Задача о движении планеты в гравитационном поле Солнца — одна из старейших и наиболее известных в механике. В первом приближении можно считать планеты точечными и не учитывать взаимодействие между ними. В таком случае движение описывается законами Кеплера, которые выполняются с хорошей точностью. Однако на самом деле планеты взаимодействуют друг с другом. За большой промежуток времени эффекты взаимодействия накапливаются, что приводит к изменению параметров орбиты. Эти изменения действительно наблюдаются при точных астрономических измерениях и с хорошей точностью описываются классической механикой. В этой задаче исследуется изменение орбиты Меркурия под действием других планет. Меркурий движется по эллиптической орбите с большой полуосью $a$ и эксцентриситетом $e$. Эксцентриситет достаточно мал, поэтому орбита близка к круговой радиуса $a$. Изменения параметров орбиты происходит крайне медленно, поэтому при учете влияния другой планеты можно произвести усреднение по ее положению в пространстве. Также, если не оговорено обратного, будем рассматривать воздействие только одной планеты. Считая орбиту планеты круговой радиуса $R$, заменим планету на неподвижное кольцо радиуса $R$, по которому равномерно распределена масса планеты $M$. Таким образом, нужно решить задачу о движении Меркурия в гравитационном поле Солнца и кольца радиуса $R$.
Часть A. Параметры модели (1.4 балла)
В этом пункте рассмотрим движение Меркурия без учета других планет. Орбиту считайте круговой. Найдите период его обращения вокруг Солнца $T$ (формулу и численное значение в годах) и величину момента импульса $L$ (только формулу). Выразите ответ через $G$, $a$, $M_S$, $m$.
Найдите проекцию ускорения падения $g_z$, создаваемого кольцом на его оси симметрии на расстоянии $z \ll R$ от центра. Выразите ответ через $G$, $M$, $R$, $z$.
Найдите радиальную проекцию ускорения свободного падения $g_r$, создаваемого кольцом в точке в плоскости кольца на расстоянии $ r \ll R$ от его центра. Используйте теорему Гаусса для гравитационного поля. Запишите ответ с точностью до слагаемых порядка $r$. Выразите ответ через $G$, $M$, $R$, $r$. Положительным считается направление от оси кольца.
Часть B. Уравнения движения (1.4 балла) Для определения формы орбиты удобно использовать переменную $u = 1/r$ и исследовать ее зависимость от полярного угла $\theta$. Пусть радиальная сила, действующая на Меркурий со стороны Солнца и кольца равна $F_r$ и ей отвечает потенциальная энергия $V(r)$.
Найдите потенциальную энергию $V(r)$ Меркурия, если он находится на расстоянии $r$ от Солнца. Выразите ответ через $r$, $R$, $G$, $M_S$, $M$, $m$. Потенциальная энергия взаимодействия с кольцом равна нулю, когда Меркурий находится в его центре, а потенциальная энергия взаимодействия с Солнцем — когда Меркурий находится на бесконечности.
Пусть момент импульса Меркурия равен $L$. Выразите производную расстояния до Солнца по времени $\dot{r} = dr/dt$ через производную $u$ по углу $u' = du/d\theta$, а также через $L$, $u$, $m$.
Запишите выражение для полной механической энергии Меркурия. Выразите ответ через $u$, $u'$, $m$, $L$, $V(r)$.
Часть C. Прецессия орбиты, близкой к круговой (3.4 балла) Будем считать, что орбита близка к круговой, $u = u_0 + \delta u$, где $\delta u \ll u_0$, а $u_0 = 1/a$ ($a$ — радиус круговой орбиты). Считайте, что момент импульса равен моменту импульса тела на круговой орбите радиуса $a$.
Продифференцировав закон сохранения (например по углу), получите выражение для $u''(\theta)$. Выразите ответ через $u$, $G$, $m$, $M_S$, $M$, $R$, $L$.
Используя уравнение из $B3$, получите уравнение, из которого можно найти радиус круговой орбиты $a$ (решать его не нужно). В уравнение могут входить $m$, $M_s$, $M$, $R$, $G$, $L$, $a$.
Получите линеаризованное уравнение движения для отклонения $\delta u$ формы орбиты от круговой, то есть выражение для $\delta u''$ в первом порядке по $\delta u$. В ответ могут входить величины, использованные в C1.
Пренебрежем слагаемыми, описывающими поле кольца. Запишите в таком приближении решение для $\delta u(\theta)$. Считайте, что $\theta = 0$ отвечает максимальному значению $u$. Выразите ответ через радиус круговой орбиты $a$ и эксцентриситет $e \ll 1$. Покажите, что решение описывает замкнутую орбиту.
Найдите решение уравнения для $\delta u(\theta)$ из $C2$ с теми же начальными условиями, что и в $C3$. Теперь учитывайте вклад кольца. Выразите ответ через радиус орбиты $a$, ее эксцентриситет $e\ll 1$ и $M$, $M_S$, $R$. Значение момента импульса равно найденному в A1.
Из найденного решения следует, что за один оборот орбиты положение перигелия Меркурия меняется на некоторую величину $\delta \theta$. Получите точное выражение для $\delta \theta$, следующее из решения в $C4$, а также приближенное выражение для $\delta \theta$ в первом порядке по $M$. Укажите направление смещения перигелия (по направлению вращения Меркурия или против). Выразите ответ через $M$, $M_S$, $R$, $a$.
В таблице указаны радиусы орбит (считаем их приближенно равным большим полуосям) и массы для планет Солнечной системы. Для каждой из них вычислите сдвиг перигелия Меркурия за один оборот вокруг Солнца. Во всех случаях можете считать, что радиус орбиты планеты много больше радиуса орбиты Меркурия. Выразите ответ в угловых секундах. Укажите две планеты, дающие наибольший вклад в прецессию. Угловая секунда – единица измерения углов, которая составляет 1/3600 градуса.
Часть D. Прецессия произвольной орбиты (3.8 балла) В этой части не будем считать эксцентриситет орбиты Меркурия малым. Изучим прецессию орбиты под действием одной планеты, которую как и раньше заменим на кольцо массы $M$ и радиуса $R$. Решить уравнение на зависимость $u(\theta)$ аналитически не получится. Однако можно все еще найти изменение положения перигелия, рассмотрев вектор Лапласа-Рунге-Ленца (далее — вектор Лапласа) $$ \vec{A} = \vec{v} \times \vec{L} - Gm M_S \vec{e}_r. $$ Здесь $\vec{v}$ — скорость Меркурия, $\vec{L}$ — его момент импульса. Этот вектор замечателен тем, что в случае движения в поле Солнца (без учета других планет), он остается постоянным. Модуль вектора Лапласа равен $$ A = Gm M_S e, $$ где $e$ — эксцентриситет орбиты, вектор направлен от Солнца к перигелию Меркурия. Если учесть влияние поля кольца, вектор Лапласа будет меняться, но скорость изменения будет мала. Найдя изменение вектора Лапласа за период, можно найти соответствующее изменение направления на перигелий. При вычислениях в координатах направьте ось $x$ от Солнца к перигелию Меркурия, ось $y$ — перпендикулярно ей в плоскости орбиты Меркурия. Производная по времени единичного вектора $\vec{e}_r$ при движении частицы с угловой скоростью $\vec{\omega}$ равна $$ \frac{d}{dt} \vec{e}_r = \vec{\omega} \times \vec{e}_r. $$
Найдите угол, на который перигелий Меркурия смещается за одно столетие, с учетом вкладов всех планет, приведенных в таблице. Выразите ответ в угловых секундах.
Пусть Меркурий движется в центральном поле, действующая на него сила равна $\vec{F} = F_r \vec{e}_r$. Покажите, что производная равна $$ $$ $$ \frac{d}{dt} \left( \vec{v} \times \vec{L}\right) = B \frac{d}{d t} \vec{e}_r. $$ Найдите коэффициент $B$, выразите его через $r$, $m$, $F_r$.
Найдите производную по времени вектора Лапласа для Меркурия, который движется в поле Солнца и кольца. Выразите ответ через $m$, $M$, $R$, $r$, $G$, $\dfrac{d \vec{e}_r}{dt}$.
Пусть $\theta$ — полярный угол между радиус-вектором Меркурия $\vec{r}$ и направлением оси $x$. Угол $\theta$ возрастает при движении Меркурия. Вычислите производные компонент вектора Лапласа по $\theta$, $A_x'$ и $A_y'$. Выразите ответ через $m$, $M$, $R$, $r$, $G$, $\theta$. Вам может потребоваться один из следующих интегралов: \begin{align*} \int_0^{2\pi} \frac{\cos \theta}{1 + e \cos \theta} d \theta = -\frac{2\pi}{e} \left(\frac{1}{\sqrt{1- e^2}} - 1 \right); \quad \int_0^{2\pi} \frac{\cos \theta}{(1 + e \cos \theta)^2} d \theta = - \frac{2\pi e}{ (1- e^2)^{3/2}};\\ \int_0^{2\pi} \frac{\cos \theta}{(1 + e \cos \theta)^3} d \theta = -\frac{3\pi e}{ (1- e^2)^{5/2}}; \quad \int_0^{2\pi} \frac{\cos \theta}{(1 + e \cos \theta)^4} d \theta = -\frac{\pi e (4 + e^2)}{ (1- e^2)^{7/2}}. \end{align*}
Найдите изменение вектора Лапласа $\Delta \vec{A}$ за период. Укажите проекции этого изменения на оси, указанные в предыдущем пункте. При вычислении считайте, что Меркурий движется по эллиптической орбите. Выразите ответ через большую полуось орбиты $a$, эксцентриситет $e$, $G$, $m$, $M$, $M_S$.
Найдите поворот направления на перигелий Меркурия за период $\Delta \theta$. Выразите ответ через $G$, $M_S$, $M$, $R$, $a$, $e$. На сколько процентов изменится результат пункта C7 для смещения перигелия за счет учета эксцентриситета орбиты Меркурия?
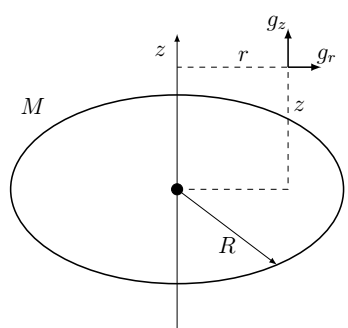
В этом пункте рассмотрим движение Меркурия без учета других планет. Орбиту считайте круговой. Найдите период его обращения вокруг Солнца $T$ (формулу и численное значение в годах) и величину момента импульса  $L$ (только формулу). Выразите ответ через $G$, $a$, $M_S$, $m$.
Решение: При движении по окружности $$\frac{m v^2}{a} = \frac{GM_S m}{a^2}, \quad v = \sqrt{\frac{G M_S}{a}},$$откуда период движения$$T = \frac{2 \pi a}{v} = 2\pi \sqrt{\frac{a^3}{G M_S}},$$а момент импульса$$L= m v a = m \sqrt{G M_S a}.$$
Ответ: $$T = \frac{2 \pi a}{v} = 2\pi \sqrt{\frac{a^3}{G M_S}} = 0.24 ~\text{года}, \quadL= m v a = m \sqrt{G M_S a}$$

Найдите проекцию ускорения падения $g_z$, создаваемого кольцом на его оси симметрии на расстоянии $z \ll R$ от центра. Выразите ответ через $G$, $M$, $R$, $z$.
Решение: Из соображений симметрии компоненты ускорения свободного падения, не направленные вдоль оси $z$, равны 0. Рассмотрим участок кольца массы $dM$. Он создает ускорение $dg = G dM/(R^2 + z^2) \approx GdM/R^2$, а его проекция на ось $z$ равна $dg_z = - dg /\sqrt{R^2 + z^2} \approx dg z/R = -G dM z/R^3$ (знак - означает, что поле направлено к центру кольца), поэтому
Ответ: $$g_z = - \frac{G M z }{R^3}$$

Найдите радиальную проекцию ускорения свободного падения $g_r$, создаваемого кольцом в точке в плоскости кольца на расстоянии $ r \ll R$ от его центра. Используйте теорему Гаусса для гравитационного поля. Запишите ответ с точностью до слагаемых порядка $r$. Выразите ответ через $G$, $M$, $R$, $r$. Положительным считается направление от оси кольца.
Решение: Внутри конца нет массивных тел, создающих гравитационное поле, поэтому поток вектора $\vec{g}$ через любую замкнутую поверхность равен нулю. В качестве такой поверхности выберем цилиндр радиуса $r$, ось которого совпадает с осью кольца, нижнее основание лежит в плоскости кольца, координата верхнего основания равна $z$. Поскольку $r \ll R$, можно считать, что во всех точках верхнего основания проекция $g_z$ совпадает со своим значением в центре. На нижнем основании $g_z = 0$, поскольку все массы находятся в плоскости кольца. Поскольку $z \ll r$, на всех точках боковой поверхности цилиндра радиальная составляющая равна своему значению $g_r$ в плоскости кольца. Окончательно, поток через цилиндр$$\Phi_g = \pi r^2 g_z + 2\pi r z g_r = 0,$$откуда$$g_r = - \frac{r}{2z} g_z = +\frac{G M r }{ 2 R^3}.$$
Ответ: $$g_r = +\frac{G M r }{ 2 R^3}$$

Найдите потенциальную энергию $V(r)$ Меркурия, если он находится на расстоянии $r$ от  Солнца. Выразите ответ через $r$, $R$, $G$, $M_S$, $M$, $m$. Потенциальная энергия взаимодействия с кольцом равна нулю, когда Меркурий находится в его центре, а потенциальная энергия взаимодействия с Солнцем — когда Меркурий находится на бесконечности.
Решение: Сила, действующая на Меркурий со стороны кольца, равна$$F_r = m g_r = \frac{GMm}{2 R^3} r, $$интегрируя найдем потенциальную энергию$$V_1 = - \frac{GM m}{4 R^3}r^2.$$К ней нужно добавить потенциальную энергию взаимодействия с Солнцем.
Ответ: $$V = - \frac{GM m}{4 R^3}r^2 - \frac{GM_S m}{r}$$

Пусть момент импульса Меркурия равен $L$. Выразите производную расстояния до Солнца по времени $\dot{r} = dr/dt$ через производную $u$ по углу $u' = du/d\theta$, а также через $L$, $u$, $m$.
Решение: Выразим момент импульса через производную угла по времени$$L = m r v_\theta = m r^2 \frac{d\theta}{dt}.$$Тогда$$\frac{dr}{dt} = \frac{d r}{d \theta} \frac{d \theta}{dt} = \frac{L}{m r^2} \frac{d}{d\theta} \left( \frac{1}{u}\right) = - \frac{L u^2}{m} \frac{1}{u^2} \frac{du}{d\theta} = - \frac{L}{m} u'.$$
Ответ: $$\frac{dr}{dt} = - \frac{L}{m} u'$$

Запишите выражение для полной механической энергии Меркурия. Выразите ответ через $u$, $u'$, $m$, $L$, $V(r)$.
Решение: Кинетическая энергия$$T = \frac{m v^2}{2} = \frac{m \dot{r}^2}{2 } + \frac{m v_\theta^2}{2} = \frac{L^2}{2 m} u^{\prime 2} + \frac{L^2}{2 m r^2},$$$$T = \frac{L^2}{2 m} (u^{\prime 2} + u^2).$$К ней нужно добавить потенциальную энергию $V(r) = V(1/u)$.
Ответ: $$E = \frac{L^2}{2 m} (u^{\prime 2} + u^2) + V \left( \frac{1}{u}\right)$$

Продифференцировав закон сохранения (например по углу), получите выражение для $u''(\theta)$. Выразите ответ через $u$, $G$, $m$, $M_S$, $M$, $R$, $L$.
Решение: Подставим выражение для потенциальной энергии:$$E = \frac{L^2}{2 m} (u^{\prime 2} + u^2) - \frac{GM m}{4 R^3}\frac{1}{u^2} - GM_S m u.$$Дифференцируя, получим$$E' = 0 = \frac{L^2}{m} (u' u'' + u u') + \frac{G M m}{2 R^3} \frac{u'}{u^3} - G M_S m u'.$$Сокращая на $u'$ (поскольку в общем случае $u' = 0$ не является решением уравнений движения), найдем
Ответ: $$u'' = - u + \frac{G M_S m^2 }{L^2} - \frac{GM m^2}{2 R^3 L^2} \frac{1}{u^3}$$

Используя уравнение из $B3$, получите уравнение, из которого можно найти радиус круговой орбиты $a$ (решать его не нужно). В уравнение могут входить $m$, $M_s$, $M$,  $R$, $G$, $L$, $a$.
Решение: При движении по круговой орбите $u'' = 0$. Подставляя $u = 1/a$, получим уравнение на радиус орбиты.
Ответ: $$- \frac{1}{a} + \frac{G M_S m^2 }{L^2}- \frac{GM m^2}{2 R^3 L^2} a^3 = 0$$

Получите линеаризованное уравнение движения для отклонения $\delta u$ формы орбиты от круговой, то есть выражение для $\delta u''$ в первом порядке по $\delta u$. В ответ могут входить величины, использованные в C1.
Решение: Подставим в уравнение $u = u_0 + \delta u$ и разложим до первого порядка по $\delta u$:$$\delta u '' = - u_0 - \delta u+ \frac{G M_S m^2 }{L^2} - \frac{GM m^2}{2 R^3 L^2} \left(\frac{1}{u_0^3} - \frac{3 \delta u}{u_0^4} \right).$$Не зависящие от $\delta u$ слагаемые сокращаются в силу уравнения из предыдущего пункта. Подставляя $u_0 = 1/a$, получим
Ответ: $$\delta u'' = - \left( 1 - \frac{3 G M m^2}{2 R^3 L^2} a^4\right) \delta u$$

Пренебрежем слагаемыми, описывающими поле кольца. Запишите в таком приближении решение для $\delta u(\theta)$. Считайте, что $\theta = 0$ отвечает максимальному значению $u$. Выразите ответ через радиус круговой орбиты $a$ и эксцентриситет $e \ll 1$. Покажите, что решение описывает замкнутую орбиту.
Решение: Полю кольца отвечает слагаемое, содержащее $M$. Отбросив его, получим$$\delta u '' = - \delta u.$$Отметим, что это уравнение является точным, поскольку если пренебречь вкладом кольца, уравнение на $u$ будет линейным. Его решение, максимальное при $\theta = 0$, имеет вид $$\delta u = A \cos \theta, \quad A > 0.$$Тогда полное решение$$ u = \frac{1}{a} \left(1 + a A \cos \theta \right) = \frac{1}{a} \left(1 + e \cos \theta \right),$$поэтому коэффициент перед косинусом$$A = \frac{e}{a}.$$Поскольку $u(\theta) = u(\theta + 2\pi)$, орбита замкнута.
Ответ: $$\delta u = \frac{e}{a } \cos \theta.$$

Найдите решение уравнения для $\delta u(\theta)$ из $C2$  с теми же начальными условиями, что и в $C3$. Теперь учитывайте вклад кольца. Выразите ответ через радиус орбиты $a$, ее эксцентриситет $e\ll 1$ и $M$, $M_S$, $R$. Значение момента импульса равно найденному в A1.
Решение: Подставим в уравнение из C2 выражение для момента импульса$$\delta u'' = - \left(1 -\frac{3 G M m^2 a^4}{2 R^3 m^2 G M_S a} \right) \delta u = - \left(1 -\frac{3 M a^3 }{2 M_S R^3 } \ \right) \delta u.$$Его решение имеет вид
Ответ: $$\delta u = \frac{e}{a} \cos \left( \theta\sqrt{1 - \frac{3 M a^3 }{2 M_S R^3 } }\right)$$

Из найденного решения следует, что за один оборот орбиты положение перигелия Меркурия меняется на некоторую величину $\delta \theta$. Получите точное выражение для $\delta  \theta$, следующее из решения в $C4$, а также приближенное выражение для $\delta  \theta$ в первом порядке по $M$. Укажите направление смещения перигелия (по направлению вращения Меркурия или против). Выразите ответ через $M$, $M_S$, $R$, $a$.
Решение: Меркурий оказывается в перигелии (т.е. его расстояние до Солнца минимально), когда величина $u$ максимальна, то есть$$\theta = \frac{2\pi n}{\sqrt{1 - \dfrac{3 M a^3 }{2 M_S R^3 }} }.$$В частности, изменение положения перигелия за один оборот$$\delta \theta = \frac{2\pi }{\sqrt{1 - \dfrac{3 M a^3 }{2 M_S R^3 }} } - 2\pi \approx2\pi \left( 1 + \dfrac{3 M a^3 }{4 M_S R^3 }\right) - 2\pi = \frac{3 \pi }{2} \frac{M a^3}{M_S R^3}.$$Поскольку $\delta \theta > 0$, то есть перигелий отстоит от предыдущего на угол больше $2\pi$, направление поворота перигелия совпадает с направлением движения Меркурия.
Ответ: $$\delta \theta = \frac{3 \pi }{2} \frac{M a^3}{M_S R^3}$$

В таблице указаны радиусы орбит (считаем их приближенно равным большим полуосям) и массы для планет Солнечной системы. Для каждой из них вычислите сдвиг перигелия Меркурия за один оборот вокруг Солнца. Во всех случаях можете считать, что радиус орбиты планеты много больше радиуса орбиты Меркурия. Выразите ответ в угловых секундах. Укажите две планеты, дающие наибольший вклад в прецессию. Примечание: Угловая секунда – единица измерения углов, которая составляет 1/3600 градуса.
Решение: | Планета | Вклад в $\delta \theta$, ‘’ | | --- | --- | | Венера | $0.3669$ | | Земля | $0.1677$ | | Марс | $0.0051$ | | Юпитер | $0.3806$ | | Сатурн | $0.0183$ | | Уран | $3.47\cdot 10^{-4} $ | | Нептун | $1.06 \cdot 10^{-4}$ |
Ответ: | Планета | Вклад в $\delta \theta$, ‘’ | | --- | --- | | Венера | $0.3669$ | | Земля | $0.1677$ | | Марс | $0.0051$ | | Юпитер | $0.3806$ | | Сатурн | $0.0183$ | | Уран | $3.47\cdot 10^{-4} $ | | Нептун | $1.06 \cdot 10^{-4}$ | Ответ: Планета Вклад в $\delta \theta$, ‘’Венера$0.3669$Земля$0.1677$Марс$0.0051$Юпитер$0.3806$Сатурн$0.0183$Уран $3.47\cdot 10^{-4} $Нептун$1.06 \cdot 10^{-4}$
Ответ: Наибольший вклад дают Венера (поскольку расположена ближе всего) из Юпитер (поскольку его масса максимальна).

Найдите угол, на который перигелий Меркурия смещается за одно столетие, с учетом вкладов всех планет, приведенных в таблице. Выразите ответ в угловых секундах.
Решение: В первом приближении можно считать, что вклады всех планет складываются. Для того, чтобы получить смещение за столетие, умножим суммарный вклад всех планет на $100/T$, где $T$ — период Меркурия в годах, получим Отметим, что полученное значение $\Delta \theta$ отличается от точного предсказания Ньютоновской механики для прецессии орбиты. Это связано с тем, что мы не учитывали следующие порядки в разложении потенциала планет (радиус Венеры всего в 2 раза больше орбиты Меркурия, поэтому первого члена разложения явно недостаточно). Кроме этого, нужно учитывать эллиптичность орбит и то, что они не лежат в одной плоскости. Точное предсказание классической механики $\Delta \theta = 532 ''$ за столетие.
Ответ: $$\Delta \theta = 391'' \text{ за столетие}$$  Отметим, что полученное значение $\Delta \theta$ отличается от точного предсказания Ньютоновской механики для прецессии орбиты. Это связано с тем, что мы не учитывали следующие порядки в разложении потенциала планет (радиус Венеры всего в 2 раза больше орбиты Меркурия, поэтому первого члена разложения явно недостаточно). Кроме этого, нужно учитывать эллиптичность орбит и то, что они не лежат в одной плоскости. Точное предсказание классической механики $\Delta \theta = 532 ''$ за столетие.

Пусть Меркурий движется в центральном поле,  действующая на него сила равна $\vec{F}  = F_r \vec{e}_r$. Покажите, что производная равна  $$  \frac{d}{dt} \left( \vec{v} \times \vec{L}\right) = B \frac{d}{d t} \vec{e}_r.  $$  Найдите коэффициент $B$, выразите его через $r$, $m$, $F_r$.
Решение: Используем второй закон Ньютона $$m \vec{a} = m \frac{d}{dt} \vec{v} = \vec{F} = F_r \vec{e}_r,$$а также выражение для момента импульса через угловую скорость Меркурия$$\vec{L} = m r^2 \vec{\omega}.$$Тогда требуемая производная$$\frac{d}{dt} \left( \vec{v} \times \vec{L}\right) = \vec{a} \times \vec{L} = \frac{F_r}{m} \vec{e}_r \times m r^2 \vec{\omega}= - r^2F_r \vec{\omega} \times \vec{e}_r = - r^2 F_r \frac{d \vec{e}_r}{dt}.$$Тот же результат можно получить и более прямолинейным вычислением$$\frac{d}{dt} \left( \vec{v} \times \vec{L}\right) = \frac{F_r}{m} \vec{e}_r \times \vec{L} = \frac{F_r}{m} \vec{e}_r \times m \left[\vec{r} \times \vec{v} \right].$$Раскрывая двойное векторное произведение, получим$$\frac{d}{dt} \left( \vec{v} \times \vec{L}\right) = F_r \left(\vec{r} (\vec{e}_r \vec{v}) - \vec{v} (\vec{r} \vec{e}_r) \right)=F_r \left( \frac{(\vec{r} \vec{v}) \vec{r}}{r} - r \vec{v}\right) = F_r r^2\left( \frac{(\vec{r} \vec{v}) \vec{r}}{r^3} - \frac{\vec{v}}{r}\right) .$$Найдем теперь производную $\vec{e}_r$:$$\frac{d}{dt} \vec{e}_r = \frac{d}{dt} \left( \frac{\vec{r}}{r}\right) = \frac{\vec{v}}{r} - \vec{r} \frac{1}{r^2} \frac{d r}{dt} = \frac{\vec{v}}{r} - \frac{\vec{r} (\vec{v} \vec{r})}{r^3}.$$Сравнивая эти выражения, возвращаемся к тому же результату
Ответ: $$\frac{d}{dt} \left( \vec{v} \times \vec{L}\right) = - r^2 F_r \frac{d \vec{e}_r}{dt}, \quad B = - r^2 F_r$$

Найдите производную по времени вектора Лапласа  для Меркурия, который движется в поле Солнца и кольца. Выразите ответ через $m$, $M$, $R$,  $r$, $G$, $\dfrac{d \vec{e}_r}{dt}$.
Решение: Используя соотношение из предыдущего пункта, продифференцируем вектор Лапласа и получим$$\frac{d \vec{A}}{dt} = \frac{d}{dt} \left( \vec{v} \times \vec{L}\right) - G M_S m \frac{d \vec{e}_r}{dt} = \left( -r^2 F_r - G M_S m\right) \frac{d \vec{e}_r}{dt}.$$Сила, действующая на Меркурий, равна$$F_r = - \frac{GM_S m}{r^2 } + \frac{GMm}{2 R^3} r.$$Первое слагаемое в силе сокращается с вторым слагаемым из определения вектора Лапласа. Поэтому при движении под действием притяжения к Солнцу вектор Лапласа сохраняется. С учетом кольца получаем
Ответ: $$\frac{d \vec{A}}{dt} = - \frac{GMm}{2 R^3} r^3\frac{d \vec{e}_r}{dt}$$

Пусть $\theta$ — полярный угол между радиус-вектором Меркурия $\vec{r}$ и направлением оси $x$. Угол $\theta$ возрастает при движении Меркурия. Вычислите производные компонент вектора Лапласа по $\theta$, $A_x'$ и $A_y'$. Выразите ответ через $m$, $M$, $R$,  $r$, $G$, $\theta$.
Решение: Из предыдущего результата следует$$d \vec{A} = - \frac{GMm}{2 R^3} r^3 d \vec{e}_r,$$дифференцируя по углу, получим$$\frac{d \vec{A}}{d\theta} = - \frac{GMm}{2 R^3} r^3\frac{d \vec{e}_r}{d\theta}.$$Проекции единичного вектора $\vec{e}_r$ на координатные оси$$e_{rx} = \cos \theta, \quad e_{r y} = \sin \theta,$$а их производные$$\frac{d e_{rx}}{d\theta} = - \sin\theta, \quad \frac{d e_{ry}}{d\theta} = \cos \theta.$$Тогда для вектора Лапласа
Ответ: $$\frac{d A_x}{d\theta} = \frac{GMm}{2 R^3} r^3 \sin \theta, \quad \frac{d A_y}{d\theta} = - \frac{GMm}{2 R^3} r^3 \cos \theta$$

Найдите изменение вектора Лапласа $\Delta \vec{A}$ за период. Укажите проекции этого изменения на оси, указанные в предыдущем пункте. При вычислении считайте, что Меркурий движется по эллиптической орбите. Выразите ответ через большую полуось орбиты $a$, эксцентриситет $e$, $G$, $m$, $M$, $M_S$.
Решение: При движении по эллиптической орбите $$r = \frac{p} {1 + e \cos \theta},$$где $p = a(1 - e^2)$ — параметр эллипса.Тогда производные компонент вектора Лапласа имеют вид$$\frac{d A_x}{d\theta} = \frac{GMm}{2 R^3} \frac{p^3}{(1 + e\cos \theta)^3} \sin \theta, \quad \frac{d A_y}{d\theta} = - \frac{GMm}{2 R^3} \frac{p^3}{(1 + e\cos \theta)^3} \cos \theta.$$Интегрируя по углу от $0$ до $2 \pi $ (или что то же самое, от $-\pi$ до $\pi$, поскольку функции периодичные), получим изменение вектора Лапласа за период:$$\Delta A_x = \frac{GM mp^3}{2 R^3} \int_{-\pi}^{\pi} \frac{\sin \theta \, d \theta}{(1 + e \cos \theta)^3} = 0, $$поскольку функция под интегралом нечетная,$$\Delta A_y =- \frac{GM mp^3}{2 R^3} \int_{0}^{2 \pi} \frac{\cos \theta \, d \theta}{(1 + e \cos \theta)^3} = \frac{GM mp^3}{2 R^3} \frac{3 \pi e}{(1- e^2)^{5/2}}.$$Здесь использовался интеграл из условия. Подставляя формулу для параметра, получим
Ответ: $$\Delta A_x = 0, \quad \Delta A_y = \frac{3 \pi GM m a^3}{2 R^3} e(1- e^2)^{1/2}.$$

Найдите поворот направления на перигелий Меркурия за период $\Delta \theta$. Выразите ответ через $G$, $M_S$, $M$, $R$, $a$, $e$. На сколько процентов изменится результат пункта C7 для смещения перигелия за счет учета эксцентриситета орбиты Меркурия?
Решение: Вектор Лапласа направлен вдоль оси $x$, поэтому изменение вектора Лапласа перпендикулярно ему. Значит в первом приближении его длина не меняется, а он сам поворачивается на угол $$\Delta \theta = \frac{\Delta A_y}{A} = \frac{3\pi }{2} \frac{M a^3}{M_S R^3} (1 - e^2)^{1/2}.$$Поскольку вектор Лапласа направлен к перигелию, его угол поворота равен смещению перигелия. Точный ответ отличается от приближенного ответа из части C только множителем $(1 - e^2)^{1/2} \approx 1 - e^2/2$. Из-за этой поправки ответ уменьшится на $e^2/2 \approx 0.02 = 2\text{%}$.
Ответ: $$\Delta \theta = \frac{3\pi }{2} \frac{M a^3}{M_S R^3} (1 - e^2)^{1/2}.$$ Угол поворота перигелия уменьшится на $2 \text{%}$.
Темы:
T, Механика, Гравитация, Сборы XY, X, 2024, Движение планет, Прецессия